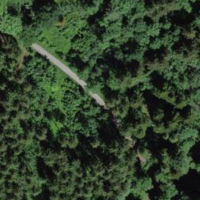
EUNIS habitat code: 43
Species observed at this site:
Euonymus europaeus
Ilex aquifolium